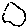
Label: hexagon